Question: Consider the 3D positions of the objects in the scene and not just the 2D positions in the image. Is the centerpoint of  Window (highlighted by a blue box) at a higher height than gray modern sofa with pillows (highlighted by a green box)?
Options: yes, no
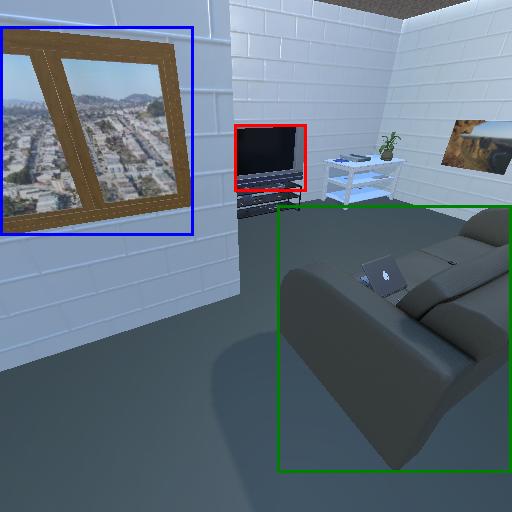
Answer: yes